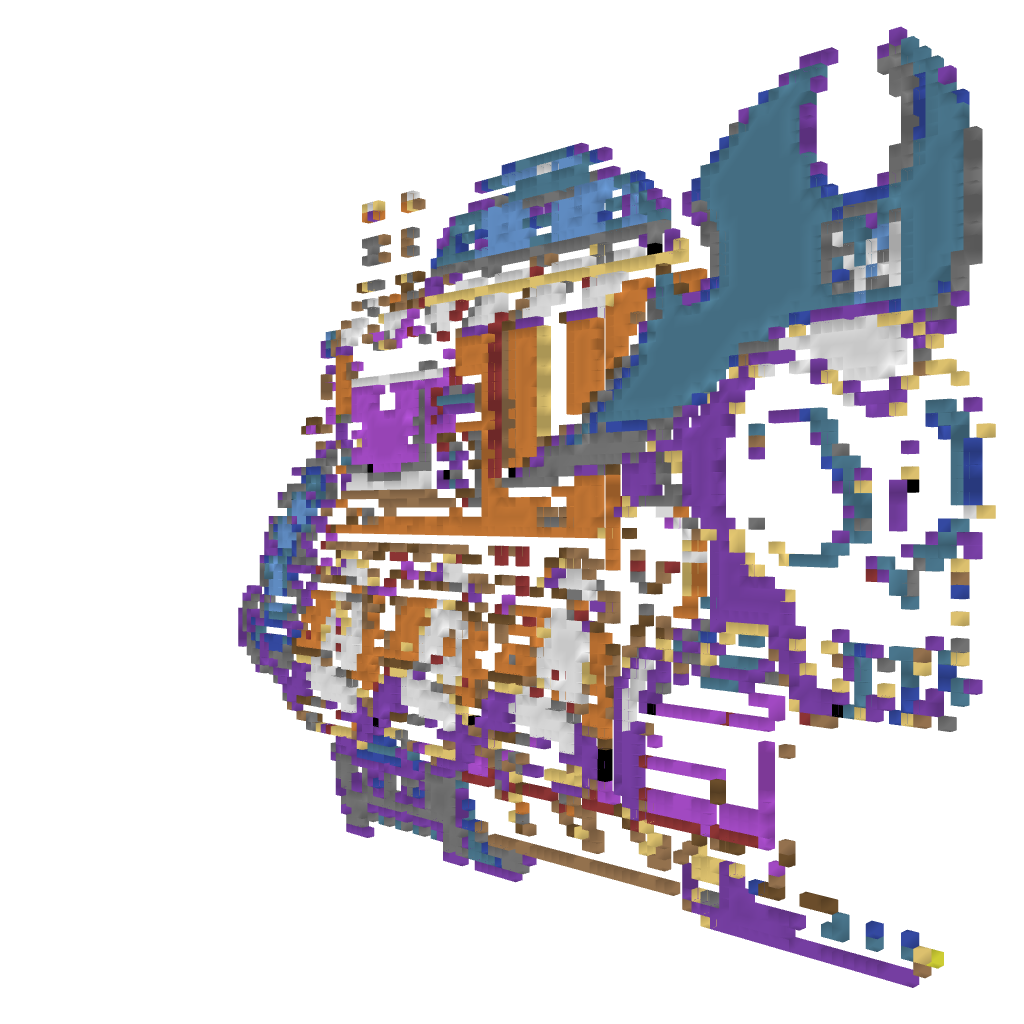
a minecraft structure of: Wily Machine #10 (ErnieCIII) bad low quality